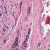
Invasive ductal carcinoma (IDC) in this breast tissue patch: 1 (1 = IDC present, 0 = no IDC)